Question: I'm new to EF and I'm having a little bit of trouble with my children. I can save an instance of an entity object just fine but when I try to save children associated with that entity, it blows up on me.

The model I'm currently working with.
'''
public bool UpdateSelectedUser(user selectedUser)
{
nsdc_supplyEntities ctx = new nsdc_supplyEntities();
try
{
user editUser = ctx.users
.Include(ug => ug.network_group)
.Where(u => u.id == selectedUser.id).FirstOrDefault();
editUser.full_name = selectedUser.full_name;
editUser.office_phone = selectedUser.office_phone;
editUser.cell_phone = selectedUser.cell_phone;
editUser.home_phone = selectedUser.home_phone;
editUser.text_address = selectedUser.text_address;
editUser.email = selectedUser.email;
foreach (network_group group in selectedUser.network_group)
{
editUser.network_group.Add(group);
}
ctx.SaveChanges();
}
catch (Exception e)
{
}
}
'''
The code I'm using. It errors on the 'editUser.network_group.Add(group);' line saying "The relationship between the two objects cannot be defined because they are attached to different ObjectContext objects". I've done a little digging into potential answers on google and SO but so far haven't found anything that solves the problem.
-UPDATE-
Changed the group foreach to reflect Shyju's suggestion. It got me farther along but exposed another problem:
'''
foreach (network_group group in selectedUser.network_group)
{
var groupEntity = new network_group
{
id = group.id,
full_name = group.full_name,
distribution_list_email = group.distribution_list_email
};
if (editUser.network_group.Where(g => g.id == groupEntity.id).Count() < 1)
{
editUser.network_group.Add(groupEntity);
}
}
'''
There's a unique constraint which threw an error. I noticed I was inserting some duplicate entries. So now if the user already has a the group, it doesn't add it. However now that I'm adding only groups that are not currently associated with the user, I'm still getting a unique constraint error. What I found is, it now adds a new group to the groups table and then associates it with the user. I want to add an existing group to the user, not create a new group. Getting closer! :)
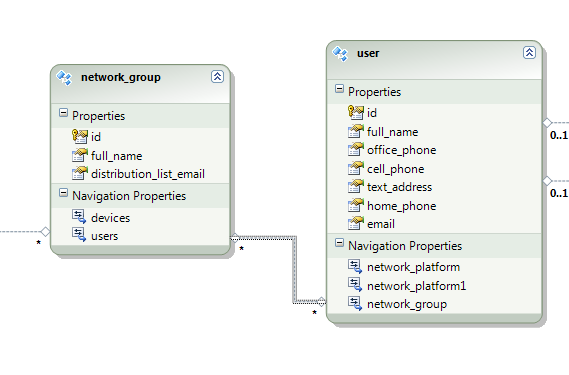
Answer: The original error is happening because you're adding entities that have already been created in a different context to an entity in a context you just created.
'''
// Get the ids
var userGroupIds = selectedUser.network_groups.Select(e => e.id);
// Use the ids to retrieve their equivalent entities from the new context
var userGroups = ctx.network_groups.Where(e => userGroupIds.Contains(e.id));
// Add the groups from the correct context.
foreach (network_group group in userGroups)
{
editUser.network_group.Add(group);
}
'''